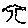
Label: tree